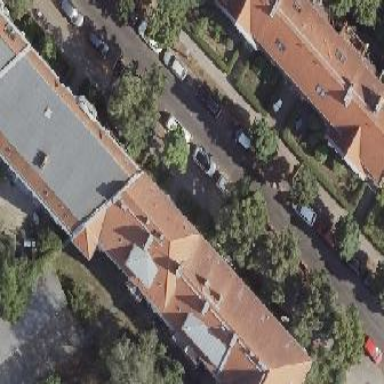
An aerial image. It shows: Building consisting of apartments with double saltbox roof shape.